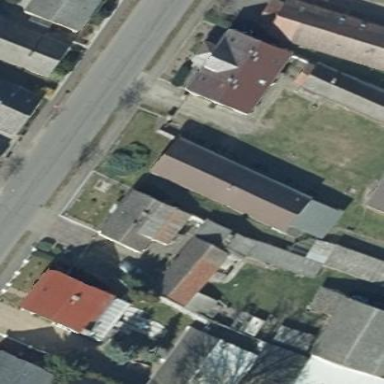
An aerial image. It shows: Building with gabled roof oriented along its length.